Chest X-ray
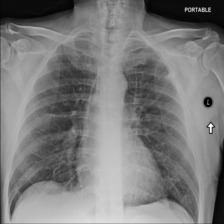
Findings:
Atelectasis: negative
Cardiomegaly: negative
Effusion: negative
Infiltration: negative
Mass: negative
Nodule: negative
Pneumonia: negative
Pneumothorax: negative
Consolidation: negative
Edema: negative
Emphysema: negative
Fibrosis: negative
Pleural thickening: negative
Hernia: negative